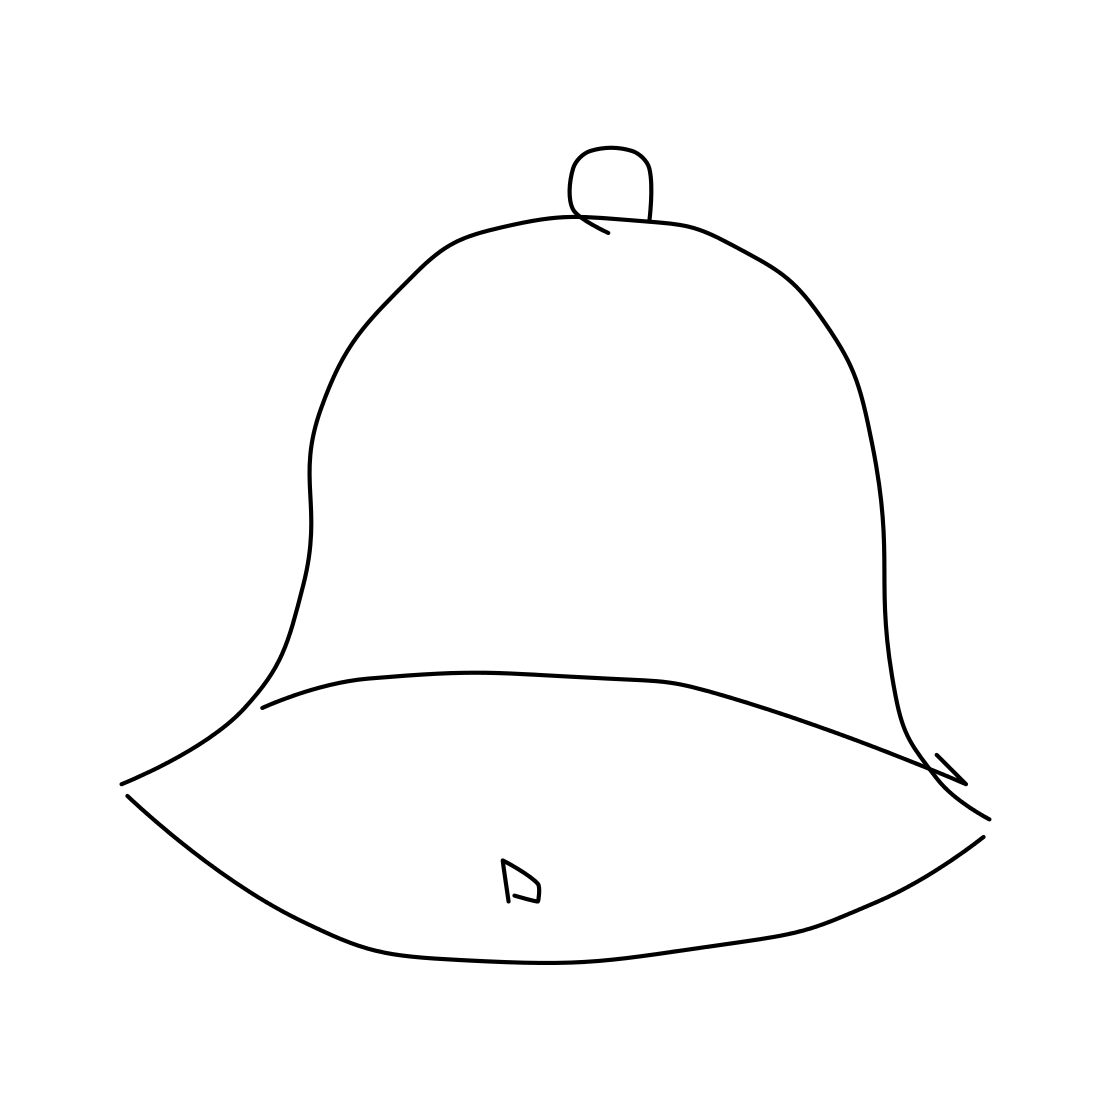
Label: bell